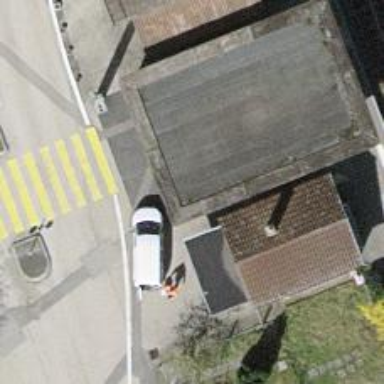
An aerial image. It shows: Footway.